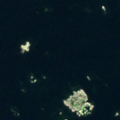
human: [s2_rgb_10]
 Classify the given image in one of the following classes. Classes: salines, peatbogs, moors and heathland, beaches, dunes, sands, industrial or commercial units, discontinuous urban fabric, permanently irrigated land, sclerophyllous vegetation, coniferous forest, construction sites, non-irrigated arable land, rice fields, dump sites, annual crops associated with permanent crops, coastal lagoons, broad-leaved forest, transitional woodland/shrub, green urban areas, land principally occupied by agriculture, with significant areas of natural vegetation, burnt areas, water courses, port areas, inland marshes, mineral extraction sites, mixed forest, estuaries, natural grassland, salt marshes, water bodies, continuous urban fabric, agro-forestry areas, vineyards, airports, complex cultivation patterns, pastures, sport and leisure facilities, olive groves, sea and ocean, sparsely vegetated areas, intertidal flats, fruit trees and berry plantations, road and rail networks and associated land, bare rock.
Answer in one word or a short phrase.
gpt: sea and ocean